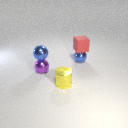
small yellow metal cylinder in front of small blue metal sphere